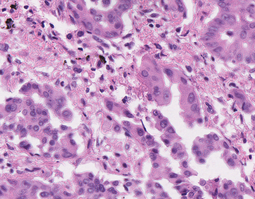
Tumor epithelial tissue: yes
Tumor-associated stroma tissue: yes
Normal tissue: no